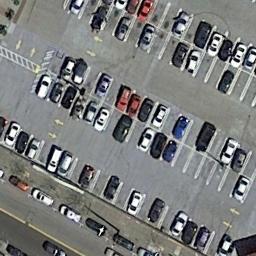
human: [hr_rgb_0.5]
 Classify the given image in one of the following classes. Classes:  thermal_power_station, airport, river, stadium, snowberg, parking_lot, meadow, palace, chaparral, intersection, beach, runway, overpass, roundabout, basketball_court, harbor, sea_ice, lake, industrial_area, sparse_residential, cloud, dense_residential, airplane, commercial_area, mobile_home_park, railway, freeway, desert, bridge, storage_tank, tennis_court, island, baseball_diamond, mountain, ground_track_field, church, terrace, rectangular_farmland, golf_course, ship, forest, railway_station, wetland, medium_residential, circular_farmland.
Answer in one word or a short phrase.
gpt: parking_lot